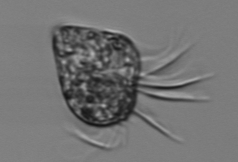
Label: Strombidium_morphotype1